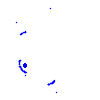
Particle: kaon